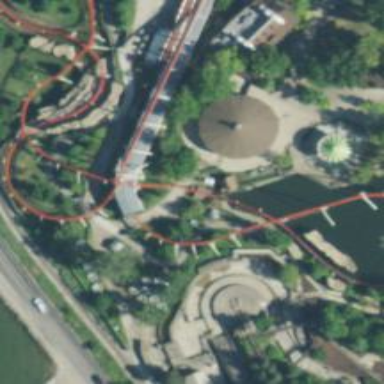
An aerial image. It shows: Thrilling roller coaster attraction.